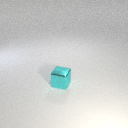
small cyan metal cube